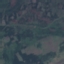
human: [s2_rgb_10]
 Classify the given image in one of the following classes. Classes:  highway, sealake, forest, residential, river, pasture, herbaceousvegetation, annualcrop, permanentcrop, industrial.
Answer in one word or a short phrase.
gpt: HerbaceousVegetation